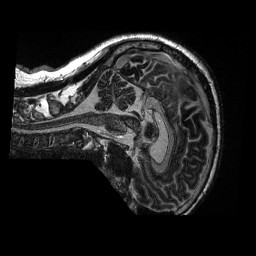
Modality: T1w
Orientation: sagittal
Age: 40
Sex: male
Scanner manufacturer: siemens
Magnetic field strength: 3 T
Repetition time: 5 s
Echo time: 0.00298 s